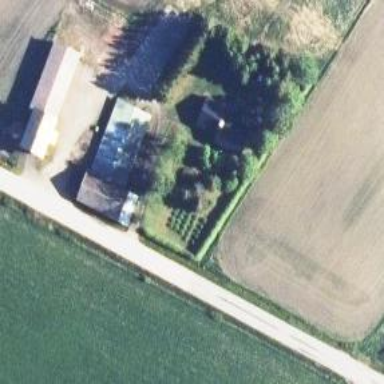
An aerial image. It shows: Farm.